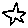
Label: star